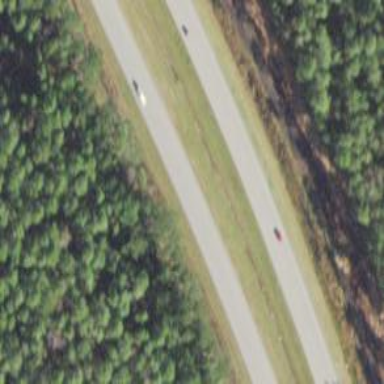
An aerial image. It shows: Asphalt trunk highway.